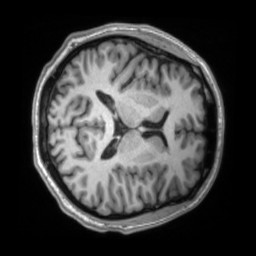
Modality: T1w
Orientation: axial
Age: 39
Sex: male
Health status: ill
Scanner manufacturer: siemens
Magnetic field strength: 3 T
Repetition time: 2.2 s
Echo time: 0.00157 s